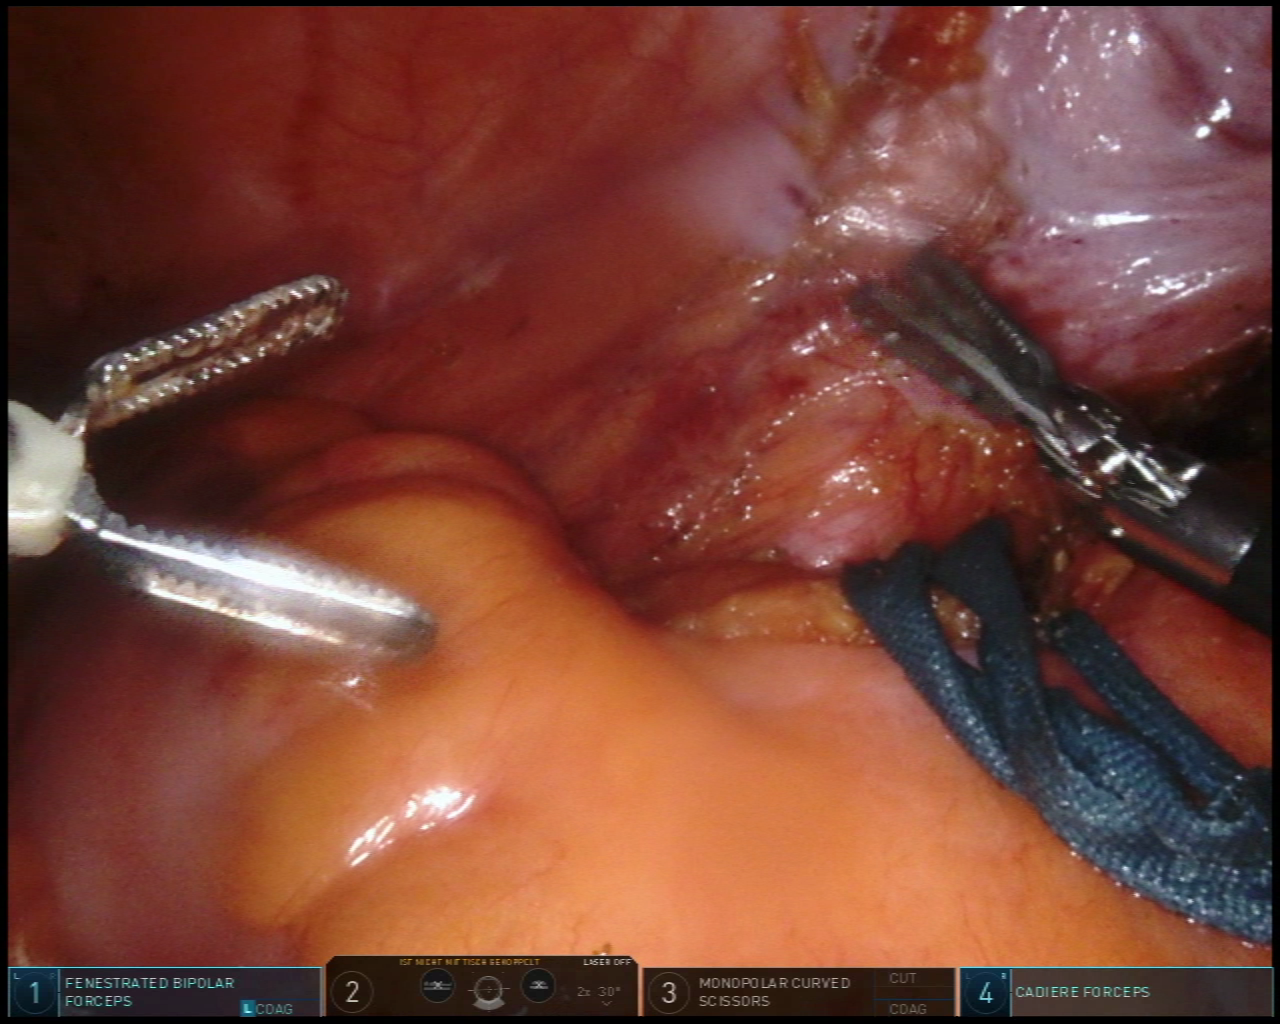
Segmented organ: ureter
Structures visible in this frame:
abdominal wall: yes
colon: yes
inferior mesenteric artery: no
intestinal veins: no
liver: no
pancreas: no
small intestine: no
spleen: no
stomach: no
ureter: yes
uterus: no
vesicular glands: no